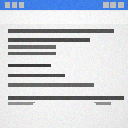
Screen state: on